Field crop: maize
Growth stage: 2
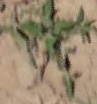
Species: atriplex